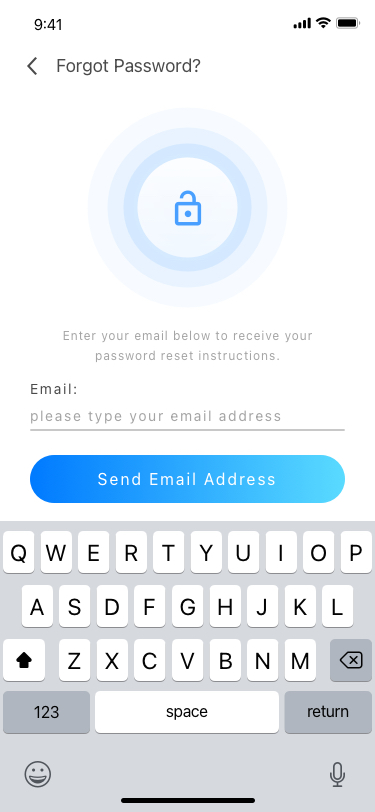
Text in this UI design:
Enter your email below to receive your password reset instructions.